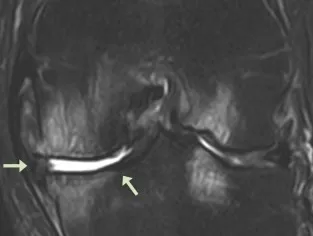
Coronal. Sequential T2 views of the knee from patient #2. . 13/20.
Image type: radiology (mri)